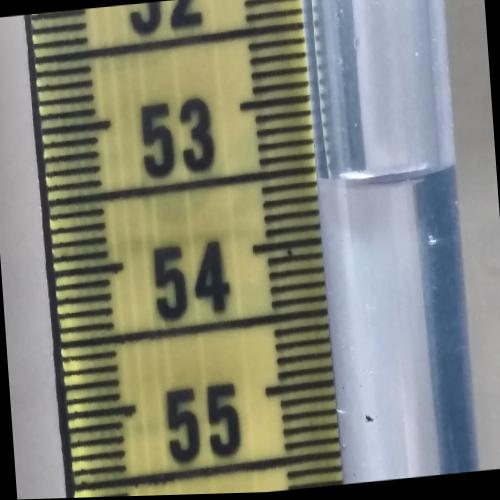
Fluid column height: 53.6 cm